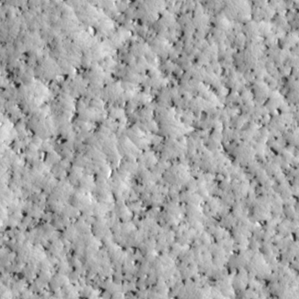
Label: non_frost